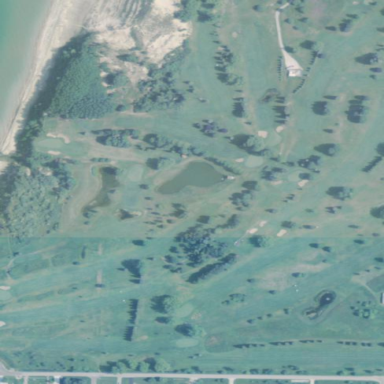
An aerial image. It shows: Golf course surrounded by greenery.